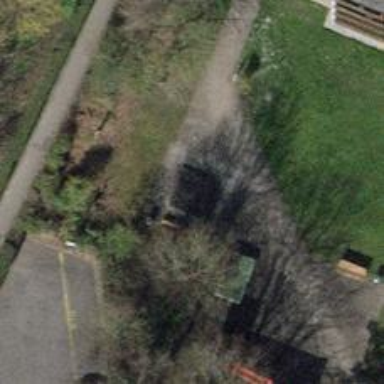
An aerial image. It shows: Sandpit at the playground.